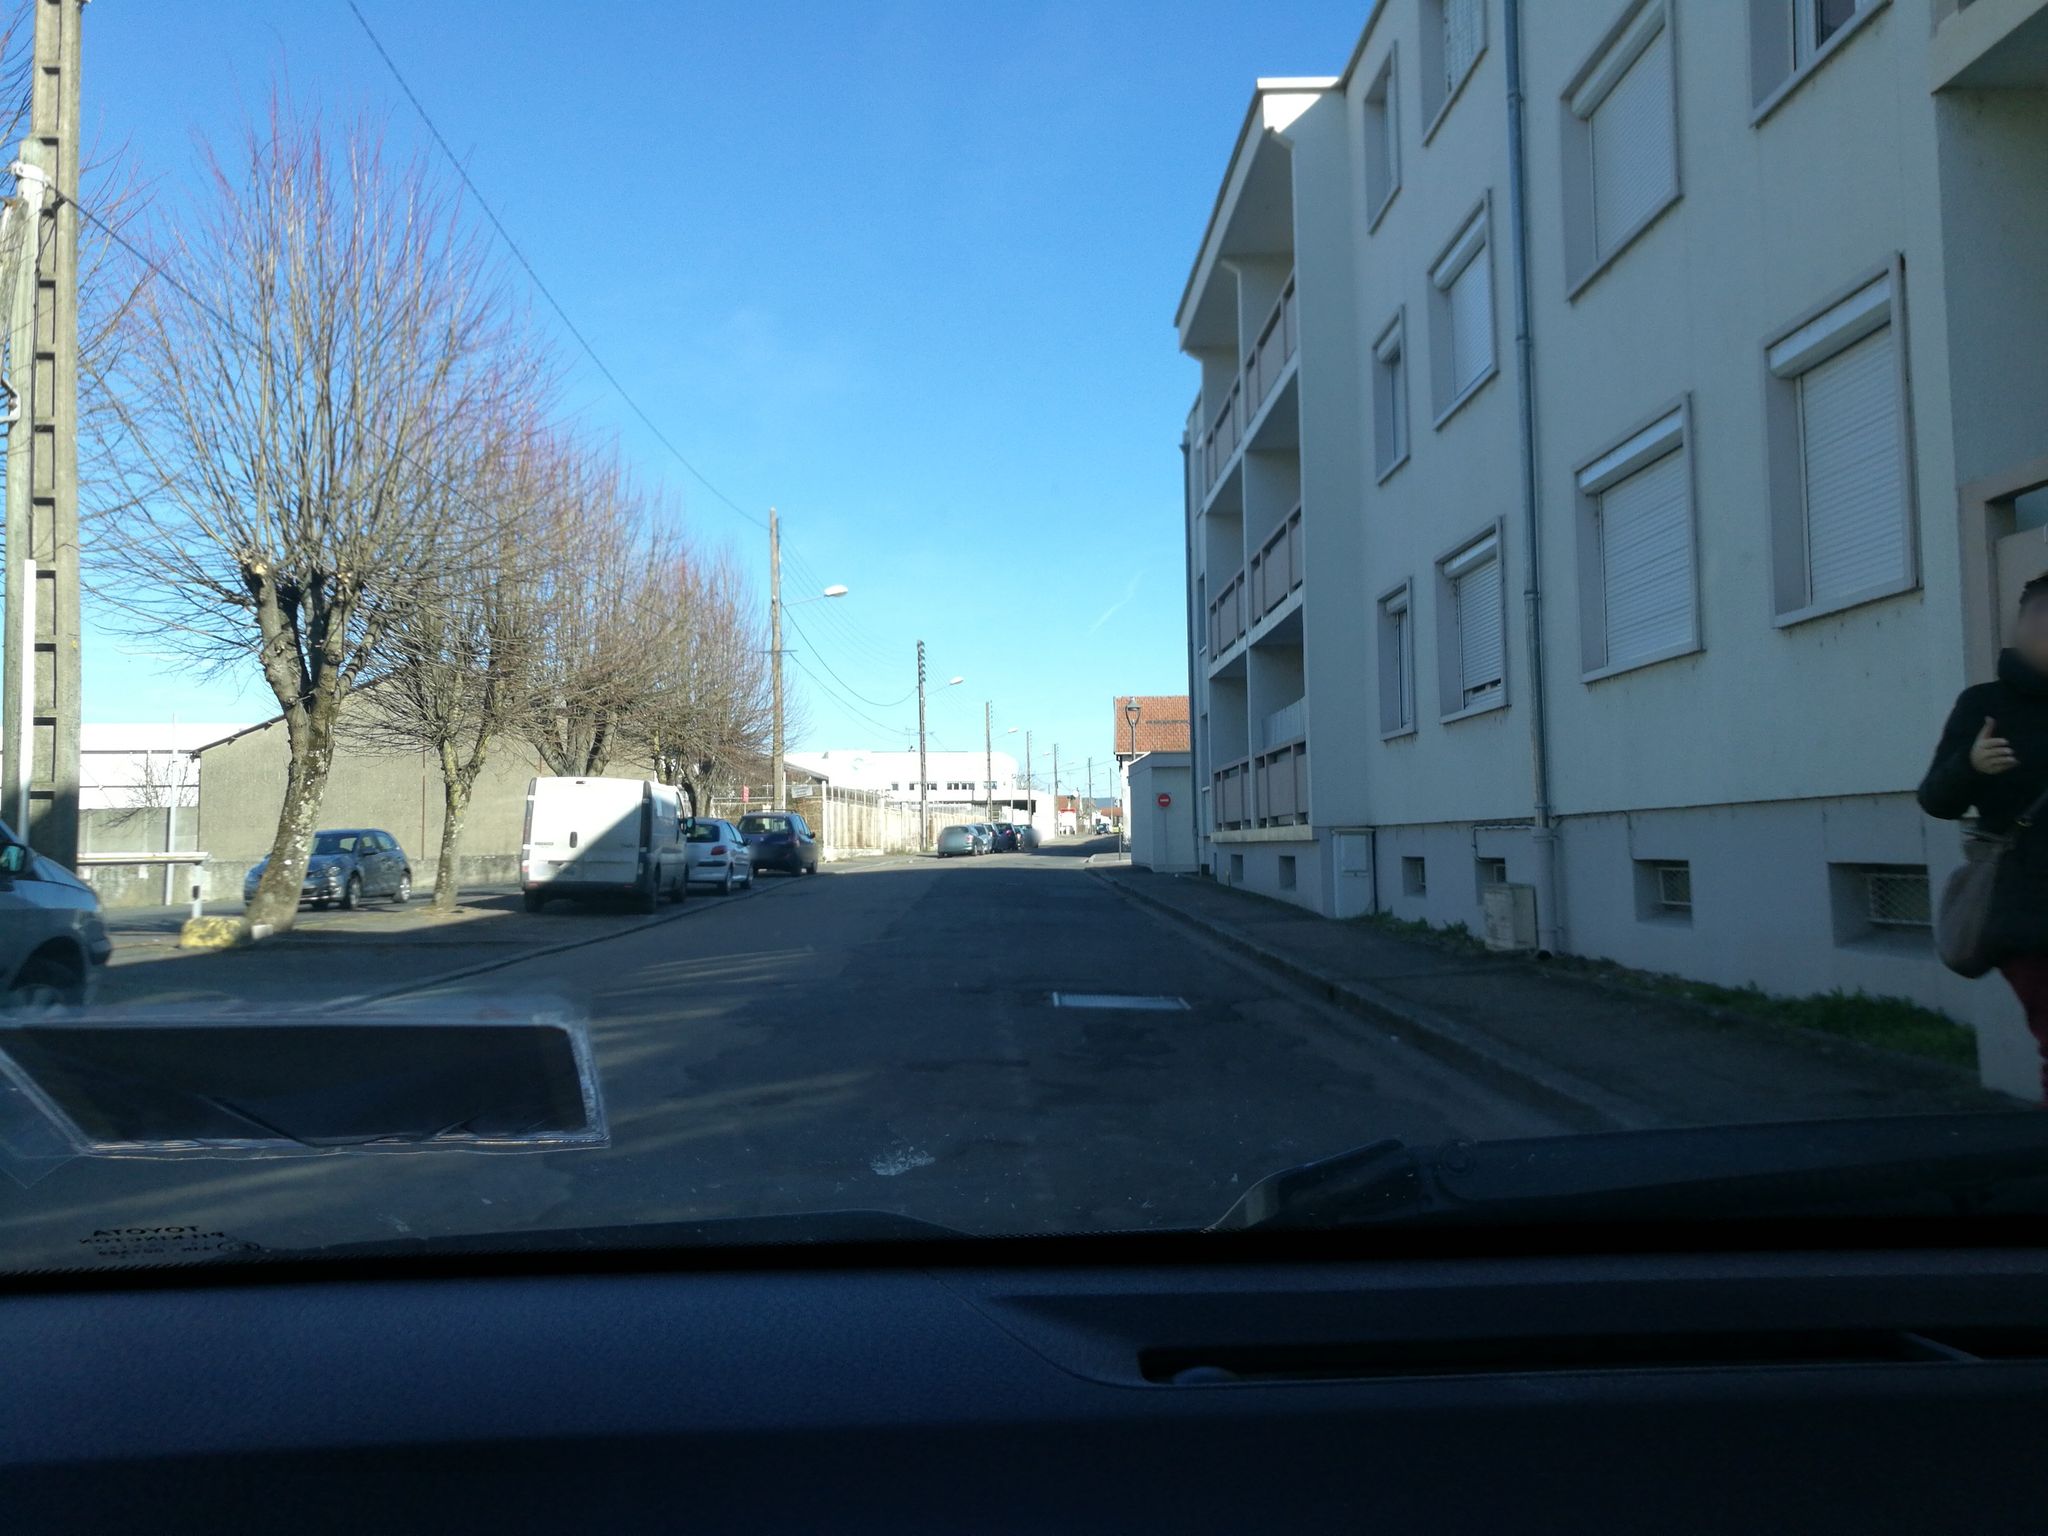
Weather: snowy
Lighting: day
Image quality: good
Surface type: driving surface
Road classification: residential
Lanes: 2.0
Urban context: urban centre
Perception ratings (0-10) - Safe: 7.12, Lively: 8.69, Beautiful: 6.39, Boring: 6.53, Depressing: 1.24, Wealthy: 3.2